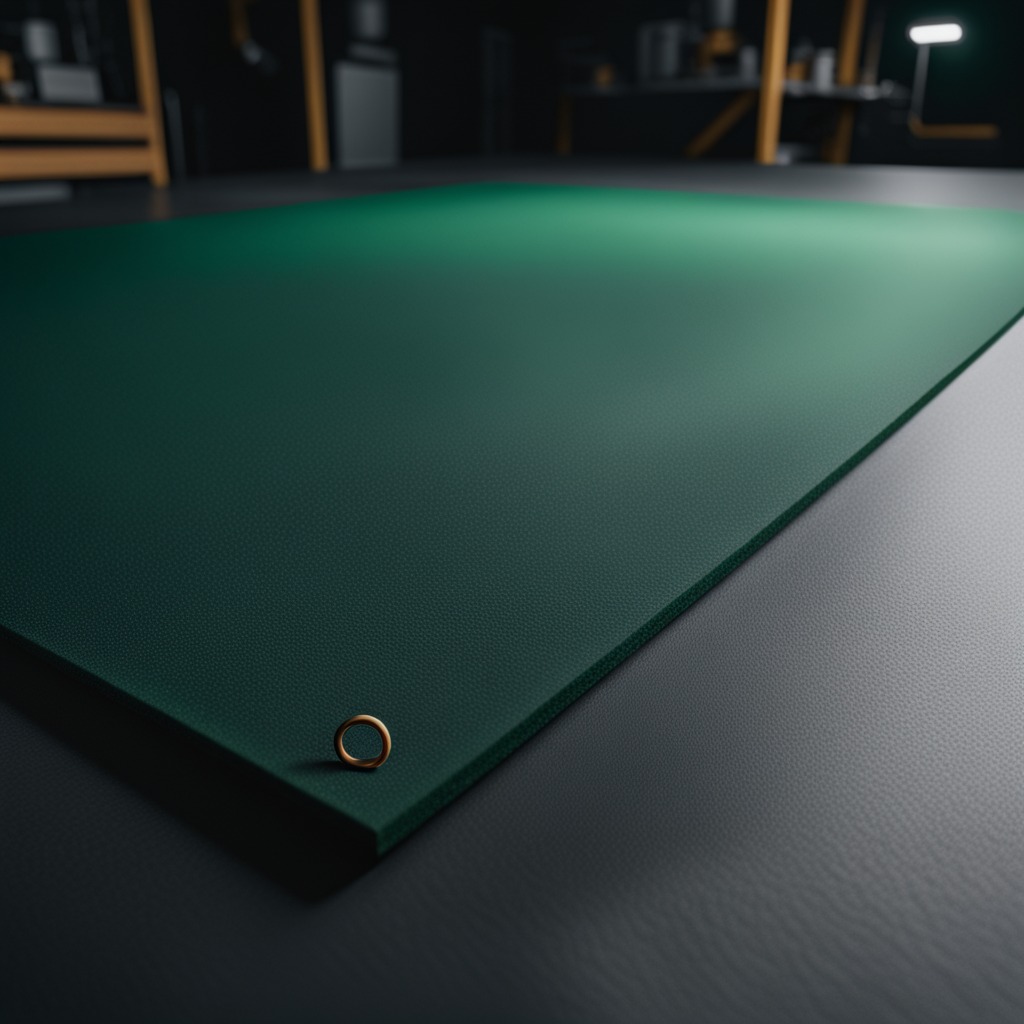
A rubber O-ring lies on the green rubber mat inside a workshop at night.